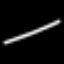
Label: line